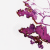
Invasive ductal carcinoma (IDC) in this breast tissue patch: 0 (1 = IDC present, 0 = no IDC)